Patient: sex M, age 68
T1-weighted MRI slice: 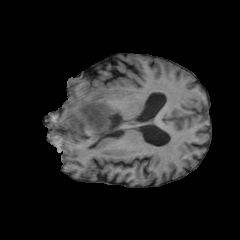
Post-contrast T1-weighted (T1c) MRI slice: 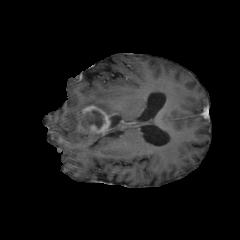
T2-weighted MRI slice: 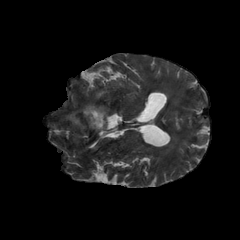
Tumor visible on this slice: yes
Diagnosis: Glioblastoma, IDH-wildtype
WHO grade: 4